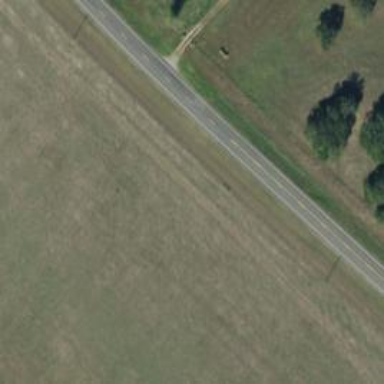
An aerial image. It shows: Tertiary road.